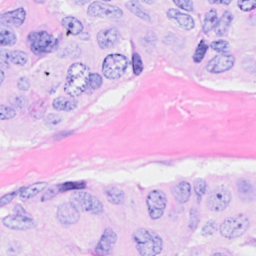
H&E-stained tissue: Breast